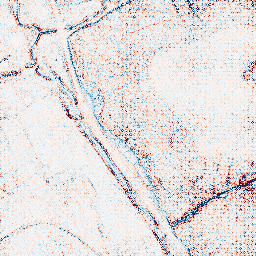
Category: edge_preserving
Decomposition family: bilateral
Decomposition parameters: d: 5
sigma_color: 100
sigma_space: 75
Upsampling method: regularized
Upsampling parameters: scale: 4
lambda_reg: 0.1
Upsampling scale: 4